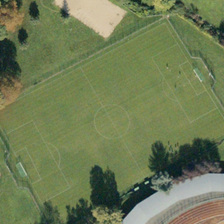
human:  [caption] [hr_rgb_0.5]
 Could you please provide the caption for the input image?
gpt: a football field is near some green trees .

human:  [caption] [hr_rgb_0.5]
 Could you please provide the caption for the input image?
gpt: a football field is near some green trees .

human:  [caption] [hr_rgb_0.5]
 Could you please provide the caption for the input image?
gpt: a football field is near some green trees .

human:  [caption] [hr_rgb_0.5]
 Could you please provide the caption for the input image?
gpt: a football field is near some green trees .

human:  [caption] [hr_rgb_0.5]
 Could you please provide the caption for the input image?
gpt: a football field is near some green trees .